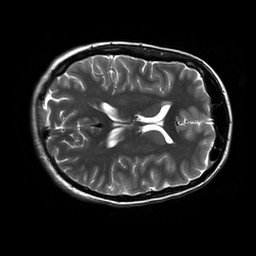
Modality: T2w
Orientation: axial
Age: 23
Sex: female
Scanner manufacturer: siemens
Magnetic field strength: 3 T
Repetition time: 8.53 s
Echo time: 0.091 s